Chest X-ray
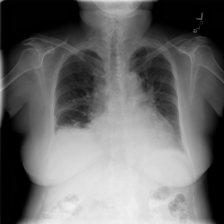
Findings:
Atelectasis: positive
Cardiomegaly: negative
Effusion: positive
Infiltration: positive
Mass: negative
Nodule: negative
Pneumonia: negative
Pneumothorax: negative
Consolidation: negative
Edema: negative
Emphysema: negative
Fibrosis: negative
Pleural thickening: positive
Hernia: negative